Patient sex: M
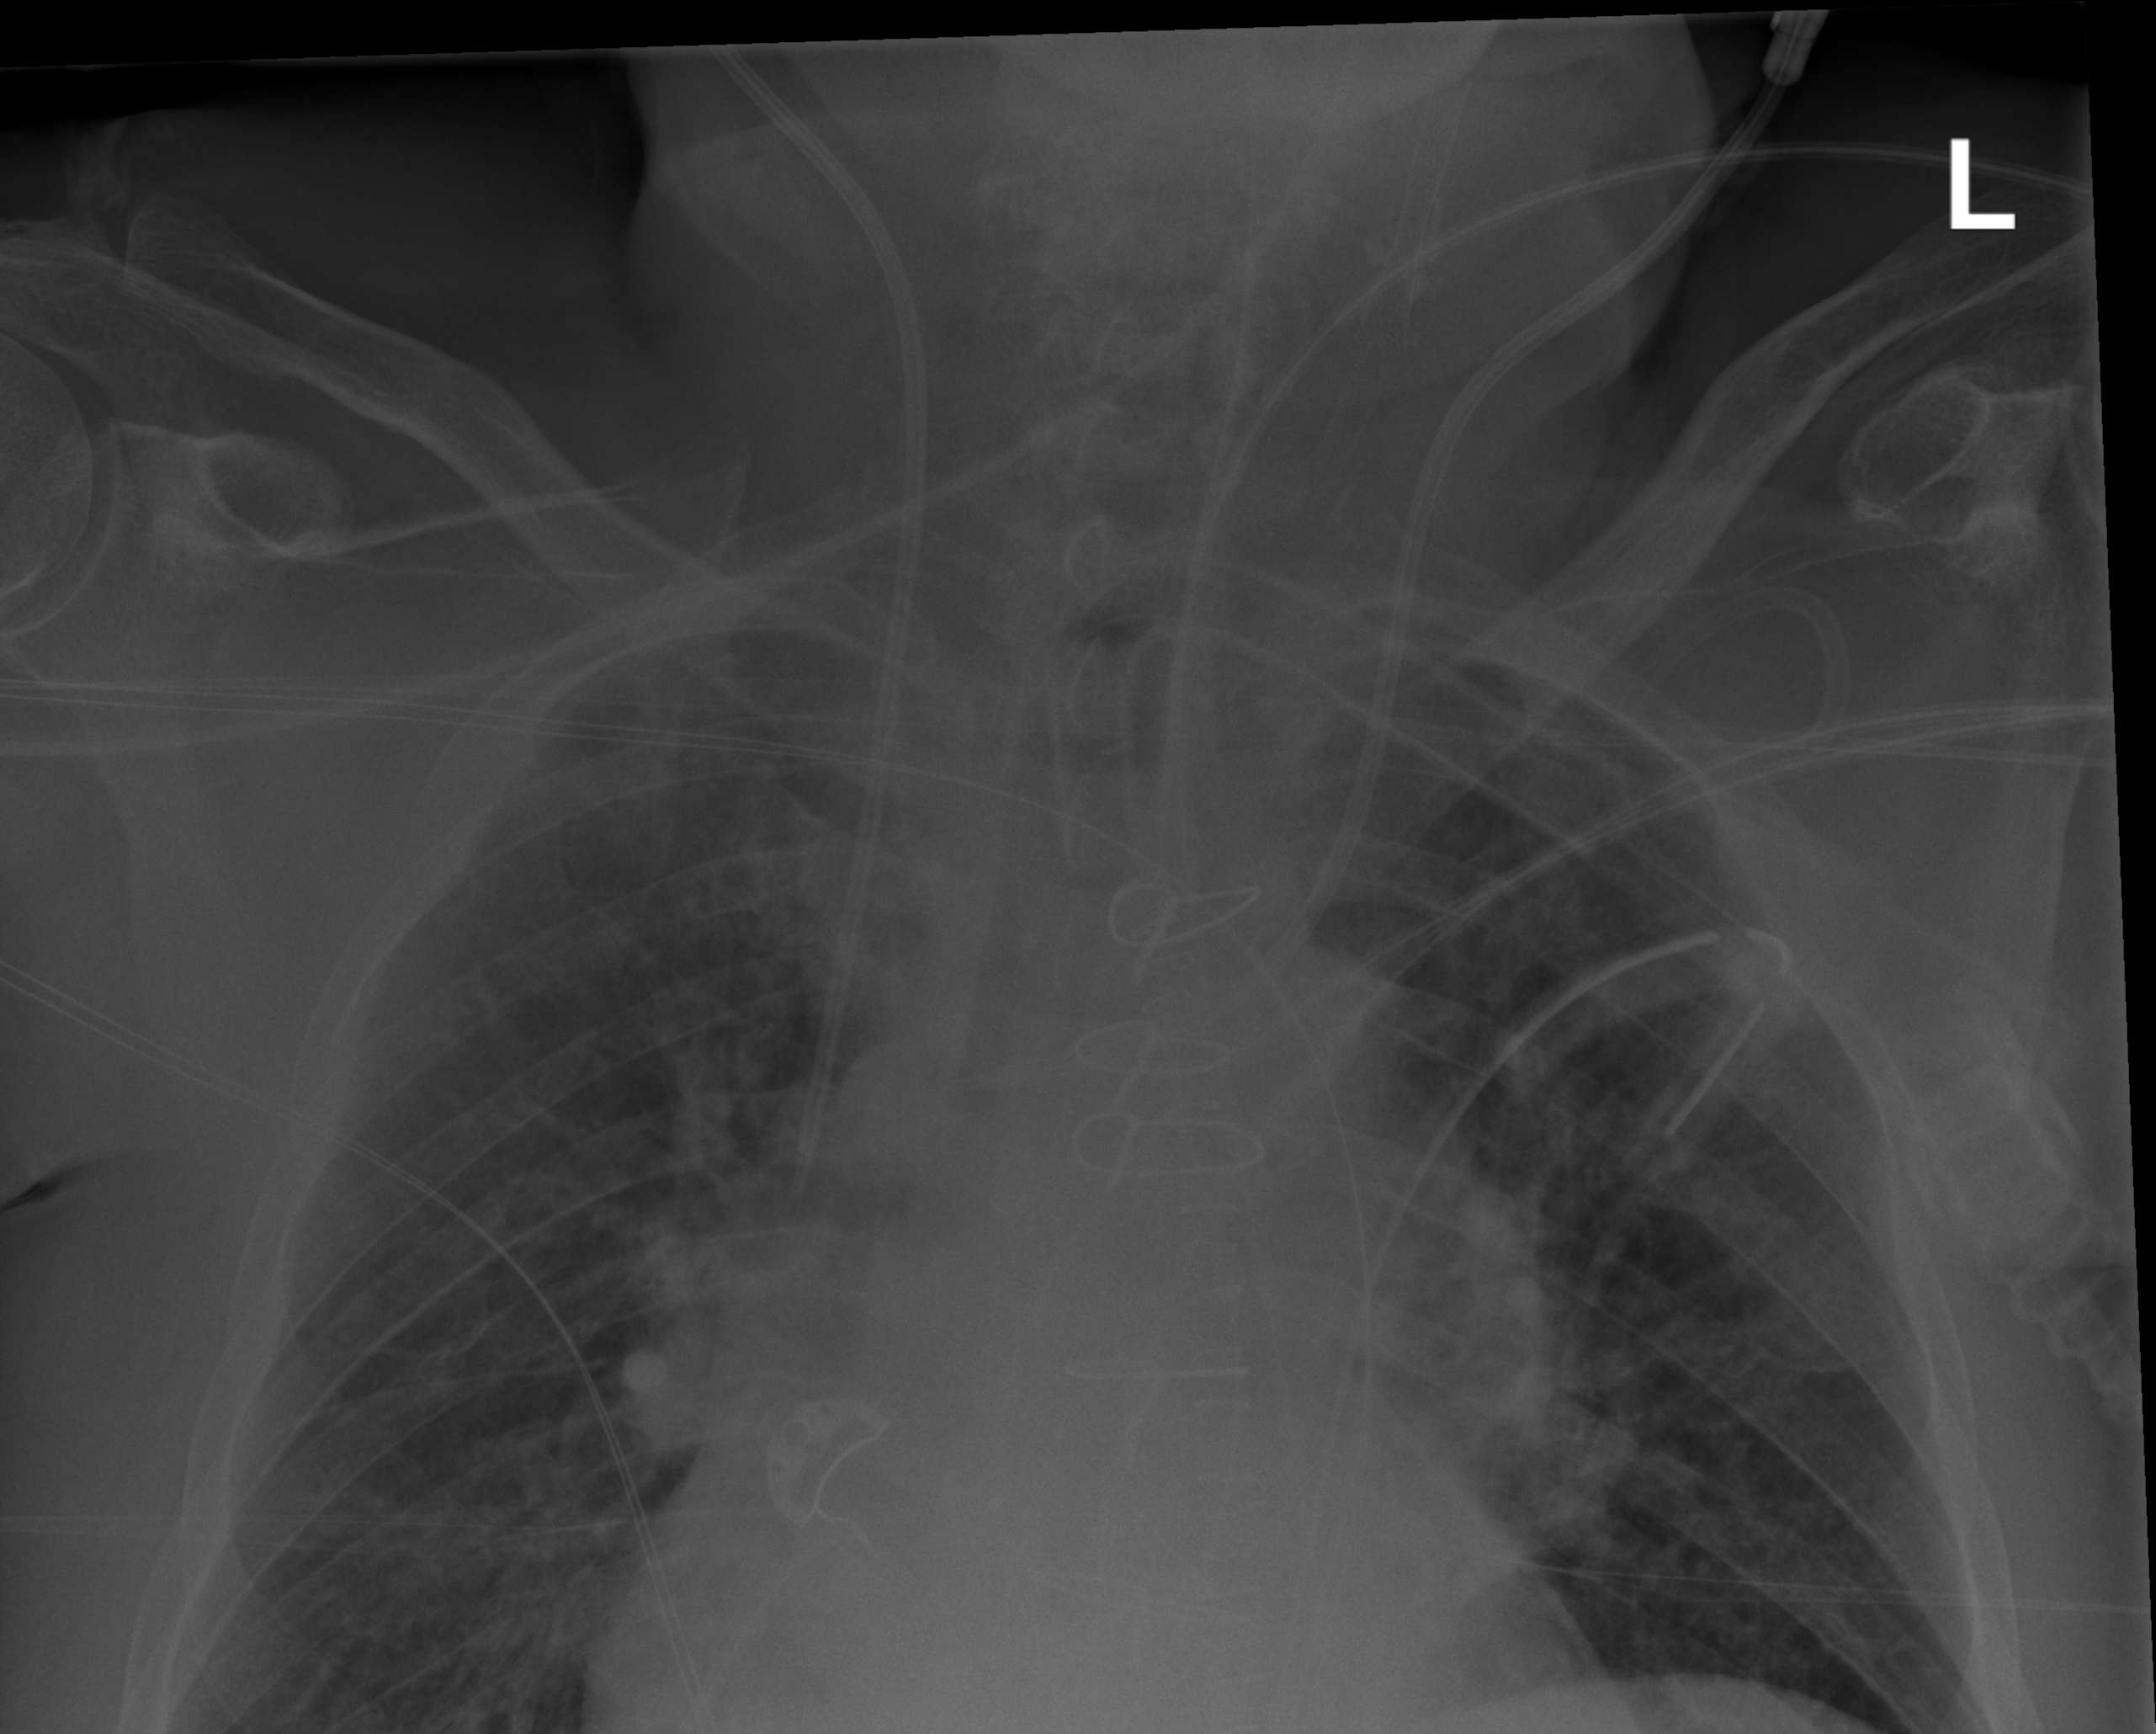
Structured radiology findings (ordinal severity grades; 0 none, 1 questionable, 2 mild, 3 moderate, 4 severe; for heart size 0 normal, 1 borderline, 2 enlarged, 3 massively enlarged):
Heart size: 2
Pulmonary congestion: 2
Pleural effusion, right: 0
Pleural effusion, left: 0
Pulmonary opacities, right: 2
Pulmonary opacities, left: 2
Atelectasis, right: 2
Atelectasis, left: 2